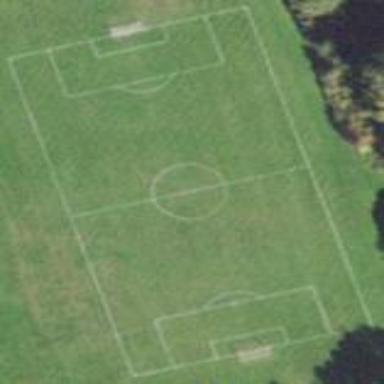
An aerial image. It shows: Soccer pitch for leisure land activities.